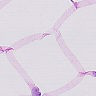
Metastatic tissue present: no